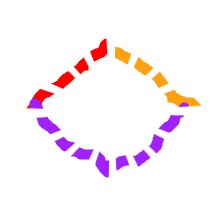
Shape: rhombus